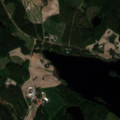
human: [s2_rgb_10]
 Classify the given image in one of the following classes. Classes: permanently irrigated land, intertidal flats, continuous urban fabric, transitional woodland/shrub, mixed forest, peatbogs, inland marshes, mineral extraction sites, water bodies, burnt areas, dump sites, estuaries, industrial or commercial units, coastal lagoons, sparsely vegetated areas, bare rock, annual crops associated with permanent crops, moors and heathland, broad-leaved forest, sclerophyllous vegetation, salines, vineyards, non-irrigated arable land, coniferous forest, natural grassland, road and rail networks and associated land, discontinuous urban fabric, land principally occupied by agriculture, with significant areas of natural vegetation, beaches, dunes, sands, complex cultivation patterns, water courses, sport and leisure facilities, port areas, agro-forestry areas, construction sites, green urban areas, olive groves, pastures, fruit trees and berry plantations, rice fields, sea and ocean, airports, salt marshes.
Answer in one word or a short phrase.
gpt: land principally occupied by agriculture, with significant areas of natural vegetation, coniferous forest, mixed forest, transitional woodland/shrub, water bodies